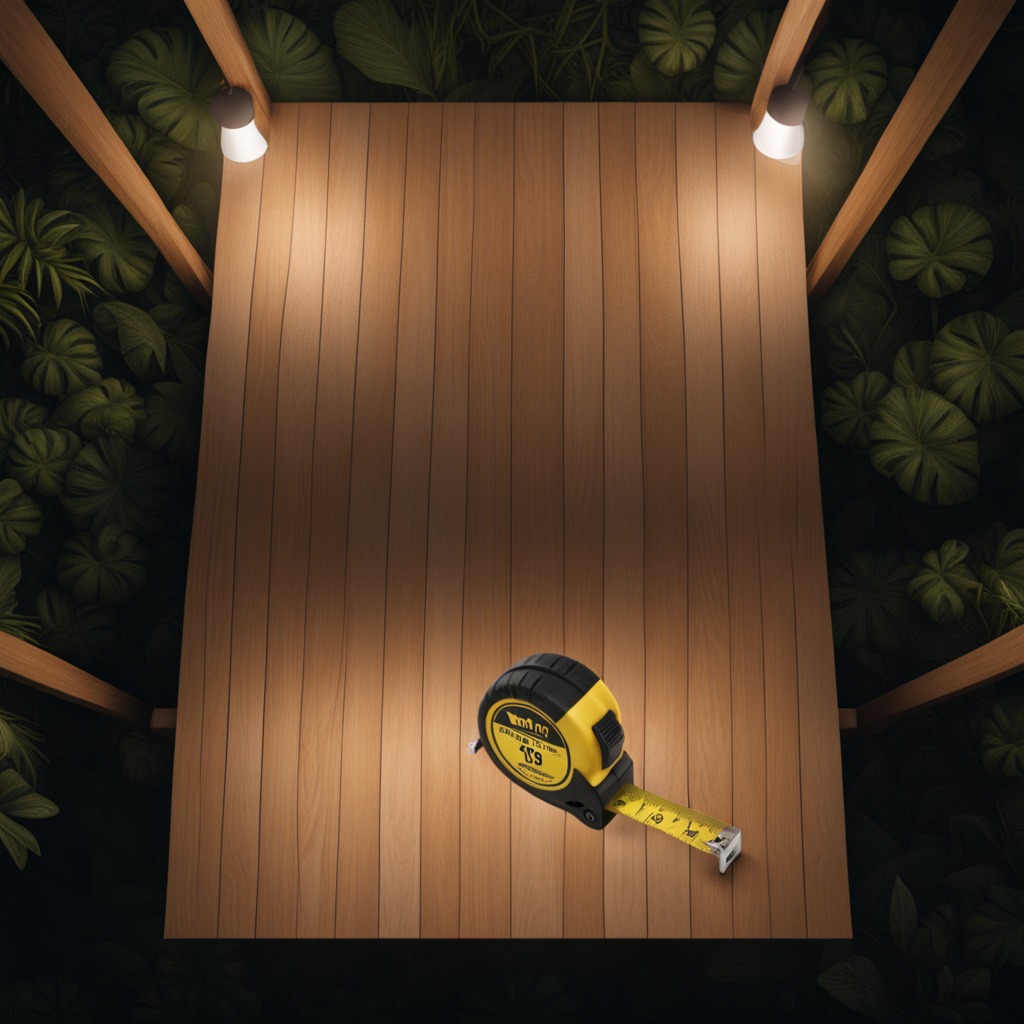
A measuring tape is lying on a wooden table inside a jungle field workshop tent at night.